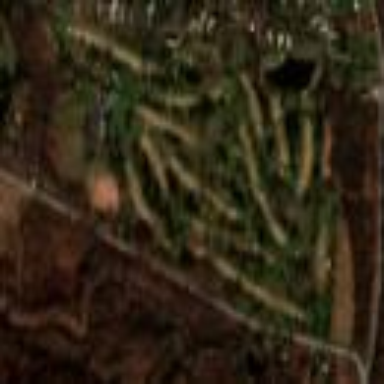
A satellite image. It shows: Golf course surrounded by greenery.